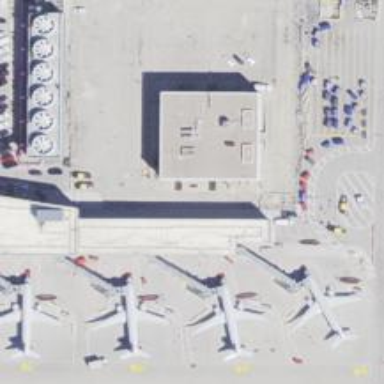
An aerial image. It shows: Airport gate.